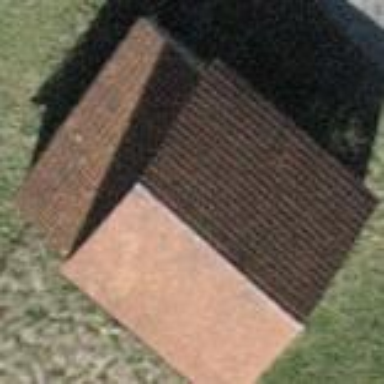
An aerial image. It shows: Detached building with gabled roof.